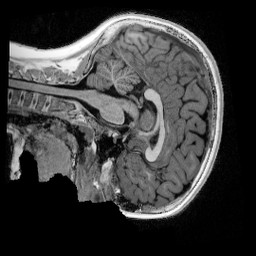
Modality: UNIT1_denoised
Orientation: sagittal
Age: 9
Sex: male
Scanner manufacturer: siemens
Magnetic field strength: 3 T
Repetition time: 4 s
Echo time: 0.00303 s